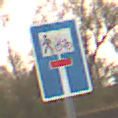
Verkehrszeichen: SackgasseRadverkehrFussgaengerDurchlaessig
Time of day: MorningAfternoon
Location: Outdoor (Nature)
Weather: Overcast
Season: NotSpecified
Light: Natural